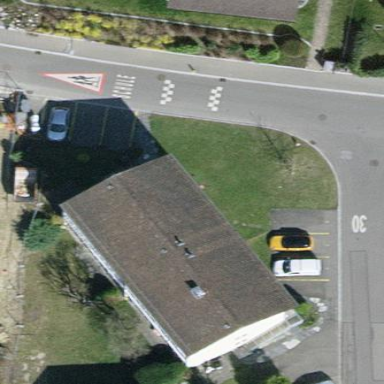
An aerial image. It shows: Building with tiled roof.